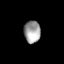
Tissue: lung
Cell type: Myeloid cells
Senescence score: 0.1726
Nuclear area (px): 362
Mean DAPI intensity: 156.873